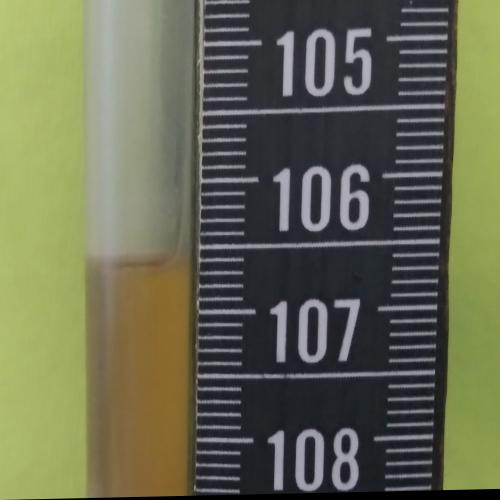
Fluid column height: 106.6 cm